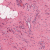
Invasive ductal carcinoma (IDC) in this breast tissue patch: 0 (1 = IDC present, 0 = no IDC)